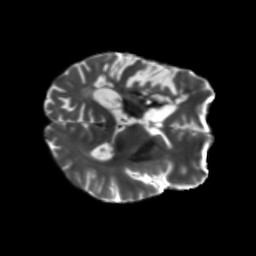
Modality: T2w
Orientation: axial
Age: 45
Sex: male
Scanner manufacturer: siemens
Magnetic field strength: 3 T
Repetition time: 5.47 s
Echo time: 0.0854 s